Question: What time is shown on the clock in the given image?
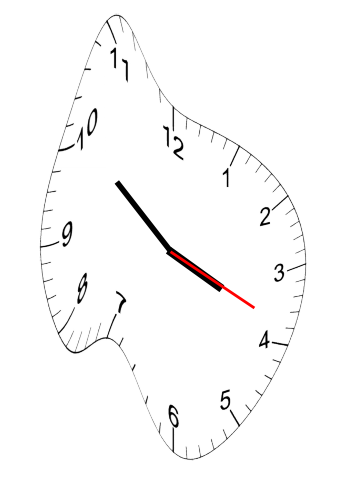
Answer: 03:51:19